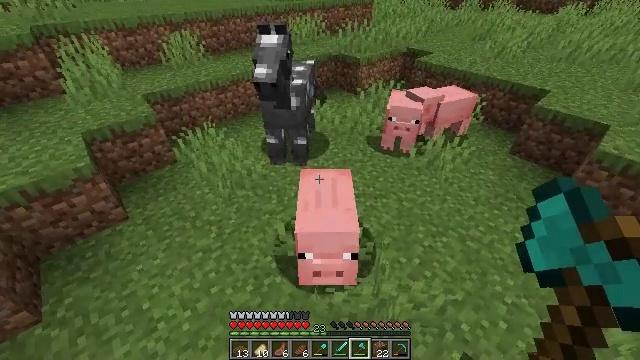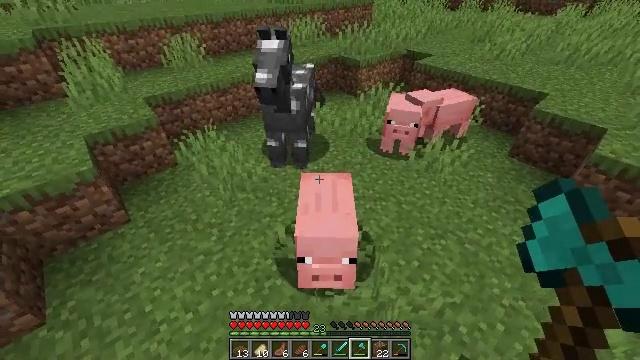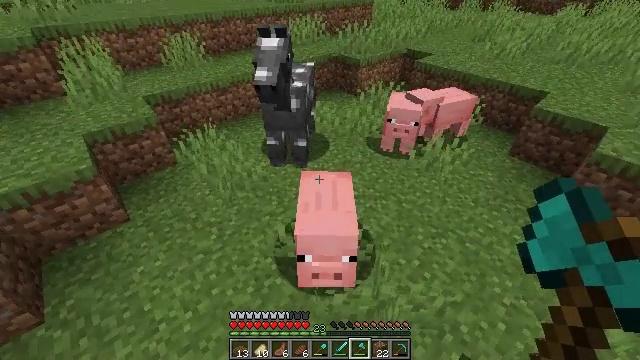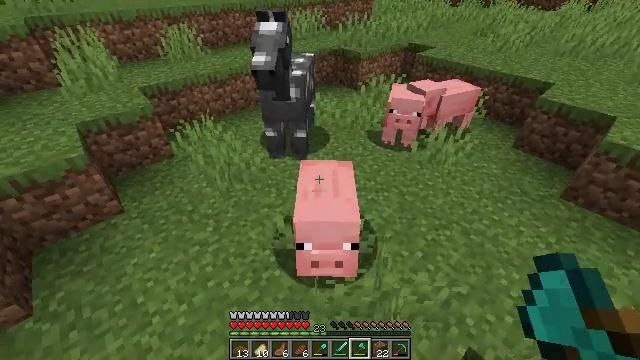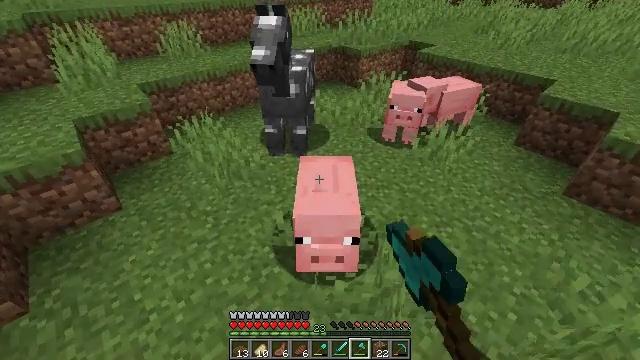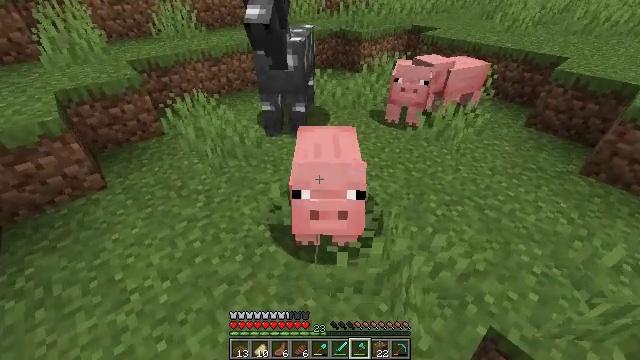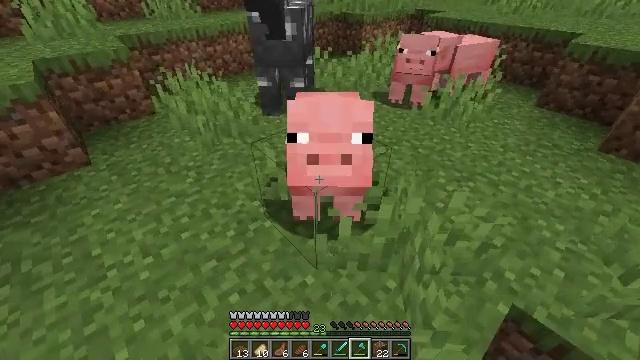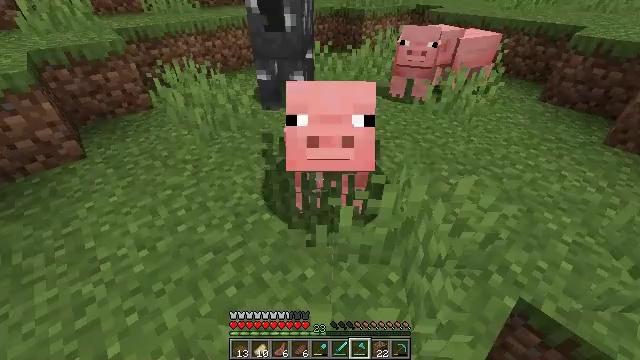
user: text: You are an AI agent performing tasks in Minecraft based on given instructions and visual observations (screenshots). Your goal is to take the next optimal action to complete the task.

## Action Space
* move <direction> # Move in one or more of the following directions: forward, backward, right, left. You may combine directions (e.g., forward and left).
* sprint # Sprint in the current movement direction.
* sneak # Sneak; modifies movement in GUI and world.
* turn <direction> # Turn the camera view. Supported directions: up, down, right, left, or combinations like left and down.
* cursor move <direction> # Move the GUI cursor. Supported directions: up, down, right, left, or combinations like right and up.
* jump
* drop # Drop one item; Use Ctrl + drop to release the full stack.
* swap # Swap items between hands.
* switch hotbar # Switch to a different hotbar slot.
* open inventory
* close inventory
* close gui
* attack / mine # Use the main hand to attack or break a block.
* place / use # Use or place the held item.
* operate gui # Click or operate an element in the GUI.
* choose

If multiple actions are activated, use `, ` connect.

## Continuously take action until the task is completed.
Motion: motion action
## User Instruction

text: Hunt a pig.
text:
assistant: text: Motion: jump
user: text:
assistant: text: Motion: jump
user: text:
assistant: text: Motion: attack / mine, jump
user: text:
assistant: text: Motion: attack / mine, jump
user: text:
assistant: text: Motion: attack / mine, jump
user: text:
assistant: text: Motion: attack / mine
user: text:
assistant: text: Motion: attack / mine
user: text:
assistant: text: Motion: no_op